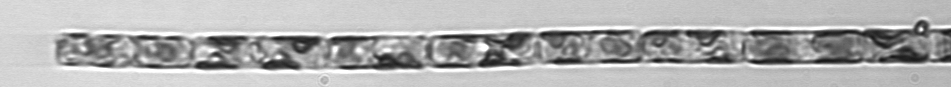
Label: Guinardia_delicatula